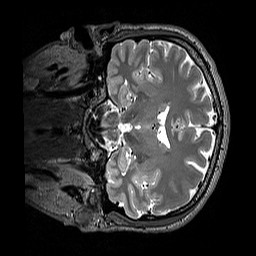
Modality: T2w
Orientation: coronal
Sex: male
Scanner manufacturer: siemens
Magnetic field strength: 3 T
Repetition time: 3.2 s
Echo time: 0.409 s